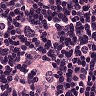
Metastatic tissue present: yes